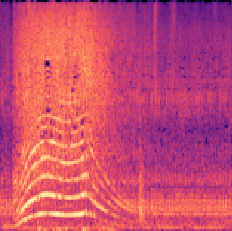
Sound class: Chainsaw